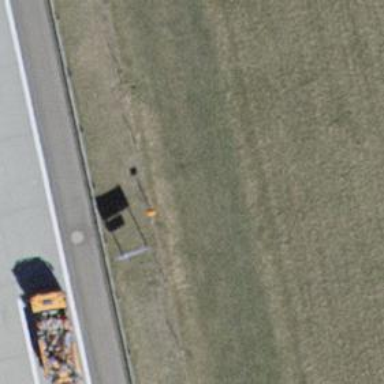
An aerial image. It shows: Aerial marker.